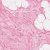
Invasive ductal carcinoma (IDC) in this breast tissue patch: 0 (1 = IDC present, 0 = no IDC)